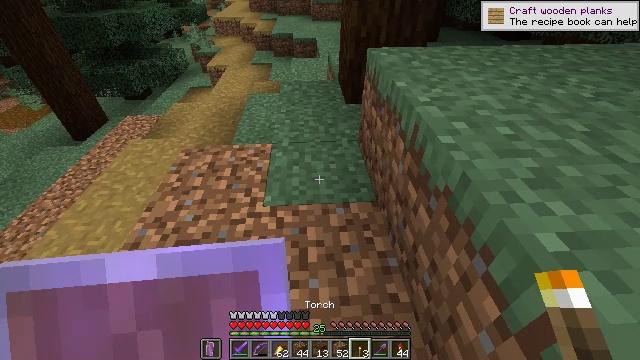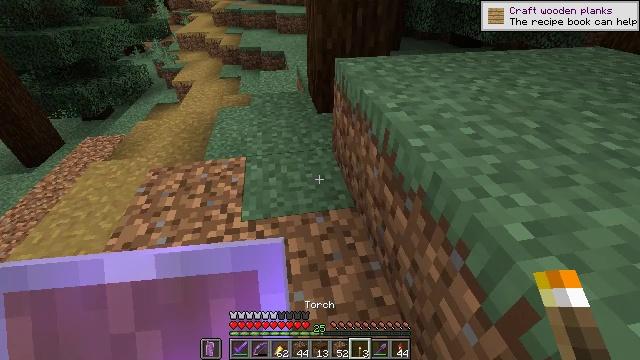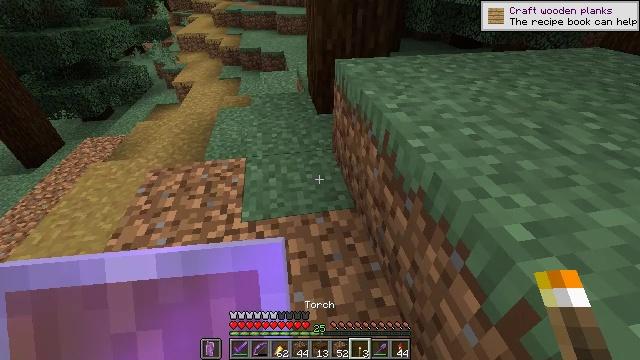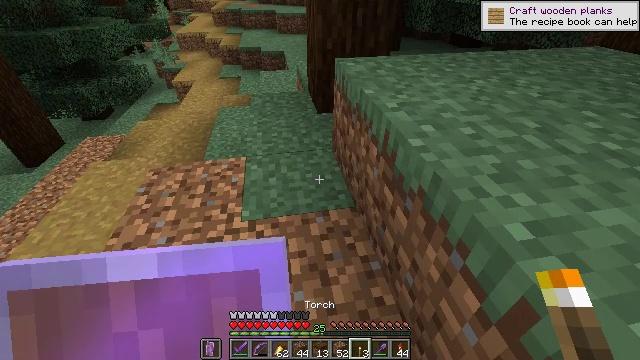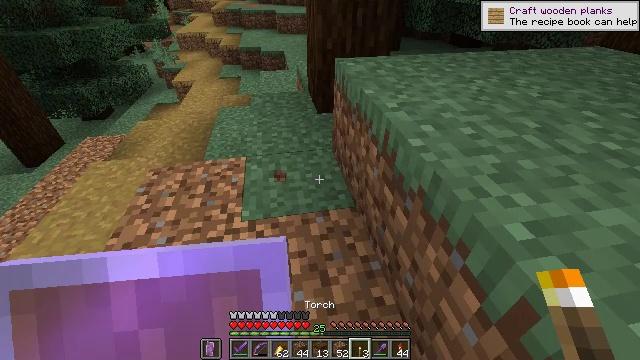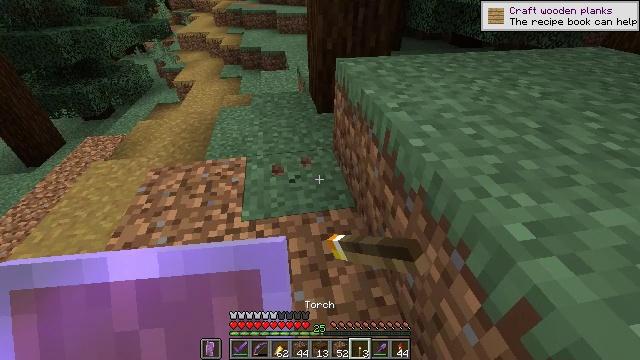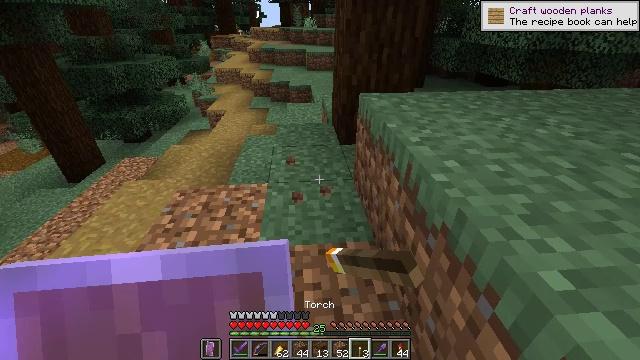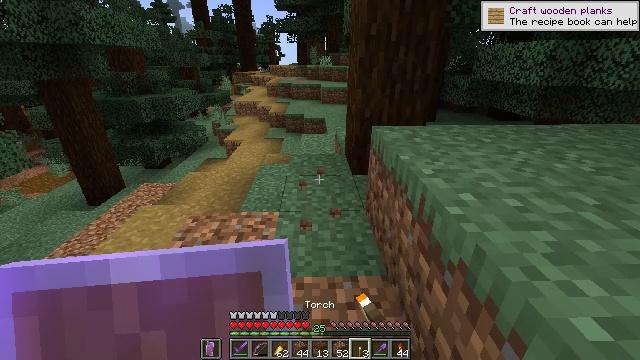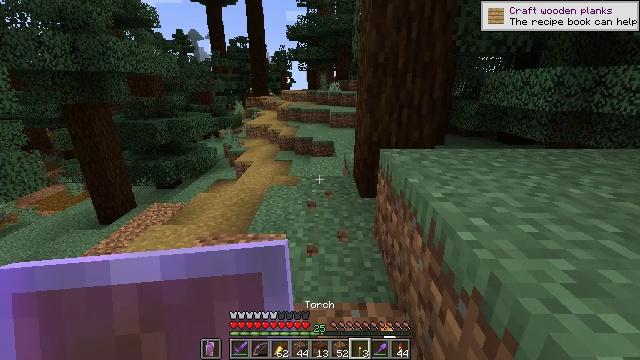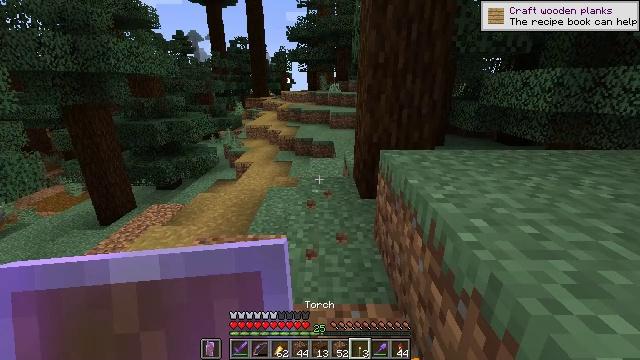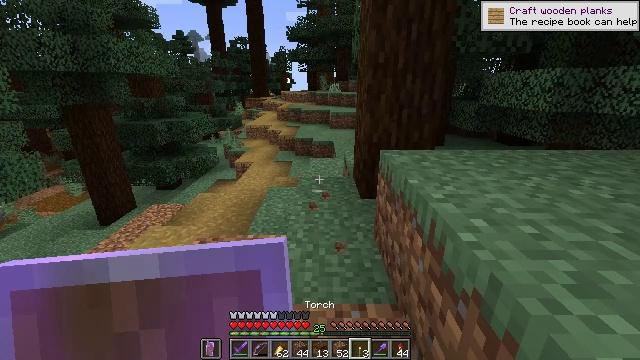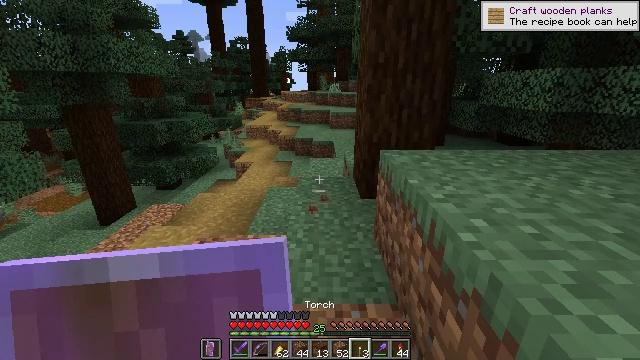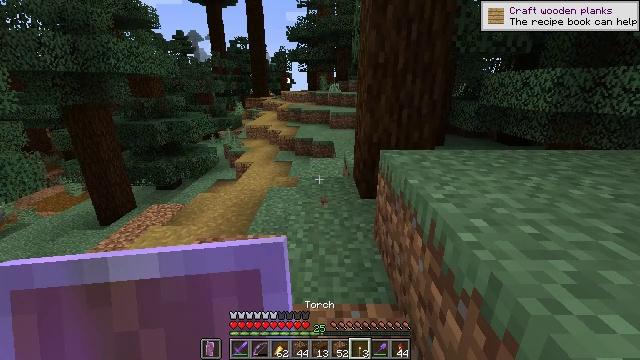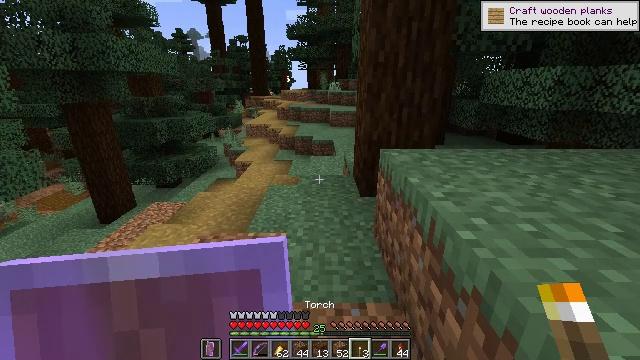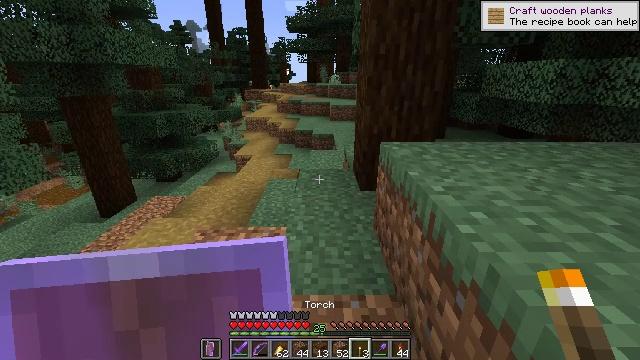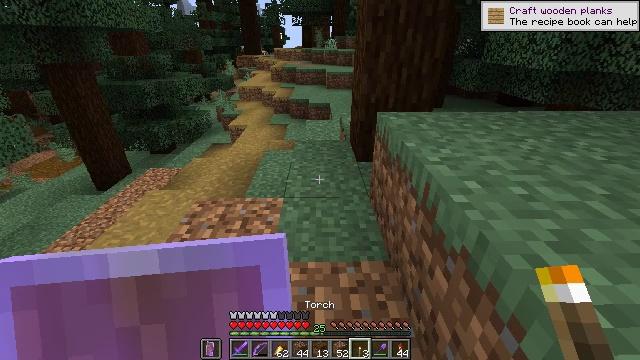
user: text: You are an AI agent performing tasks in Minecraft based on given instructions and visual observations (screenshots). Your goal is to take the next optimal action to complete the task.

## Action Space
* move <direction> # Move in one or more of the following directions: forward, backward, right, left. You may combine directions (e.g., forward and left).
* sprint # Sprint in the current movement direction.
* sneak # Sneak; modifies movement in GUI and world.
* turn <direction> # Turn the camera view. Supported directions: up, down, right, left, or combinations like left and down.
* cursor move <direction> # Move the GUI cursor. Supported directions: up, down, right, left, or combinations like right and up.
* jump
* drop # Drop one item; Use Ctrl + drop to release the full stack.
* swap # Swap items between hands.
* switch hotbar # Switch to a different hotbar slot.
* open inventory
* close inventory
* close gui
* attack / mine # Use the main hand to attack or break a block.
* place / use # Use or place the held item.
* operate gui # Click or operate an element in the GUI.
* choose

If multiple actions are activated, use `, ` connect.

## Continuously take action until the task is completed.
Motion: motion action
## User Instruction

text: Mine grass block from the ground.
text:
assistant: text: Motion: turn right and up
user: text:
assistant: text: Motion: no_op
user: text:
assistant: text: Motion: no_op
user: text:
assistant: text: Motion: attack / mine
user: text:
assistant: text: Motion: attack / mine
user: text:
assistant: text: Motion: turn left and up, attack / mine
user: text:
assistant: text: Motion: turn left and up, attack / mine
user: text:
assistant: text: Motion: turn left and up, attack / mine
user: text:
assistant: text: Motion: attack / mine
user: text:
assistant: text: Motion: attack / mine
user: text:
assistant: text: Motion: attack / mine
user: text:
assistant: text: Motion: attack / mine
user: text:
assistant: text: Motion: no_op
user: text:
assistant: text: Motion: turn down
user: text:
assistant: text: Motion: turn down
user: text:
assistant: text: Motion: no_op
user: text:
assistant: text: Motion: no_op
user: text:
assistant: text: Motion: no_op
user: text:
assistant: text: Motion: no_op
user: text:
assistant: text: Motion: no_op
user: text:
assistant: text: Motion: no_op
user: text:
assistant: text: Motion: no_op
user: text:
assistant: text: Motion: no_op
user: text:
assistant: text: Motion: no_op
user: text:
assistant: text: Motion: no_op
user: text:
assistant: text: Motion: no_op
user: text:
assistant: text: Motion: no_op
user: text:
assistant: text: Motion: no_op
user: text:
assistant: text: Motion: no_op
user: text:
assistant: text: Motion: no_op